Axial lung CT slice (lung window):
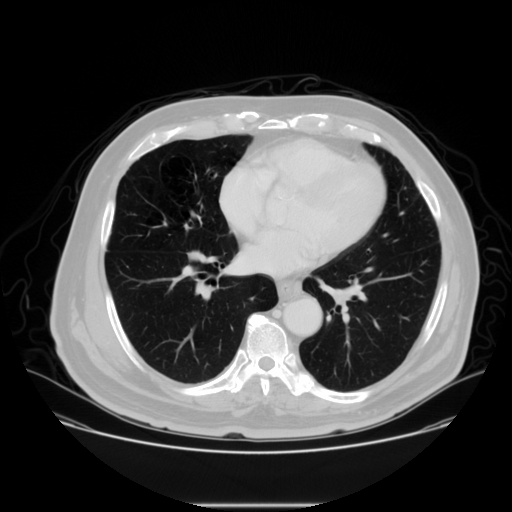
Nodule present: no